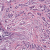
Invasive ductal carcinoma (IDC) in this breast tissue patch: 1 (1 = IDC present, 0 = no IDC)